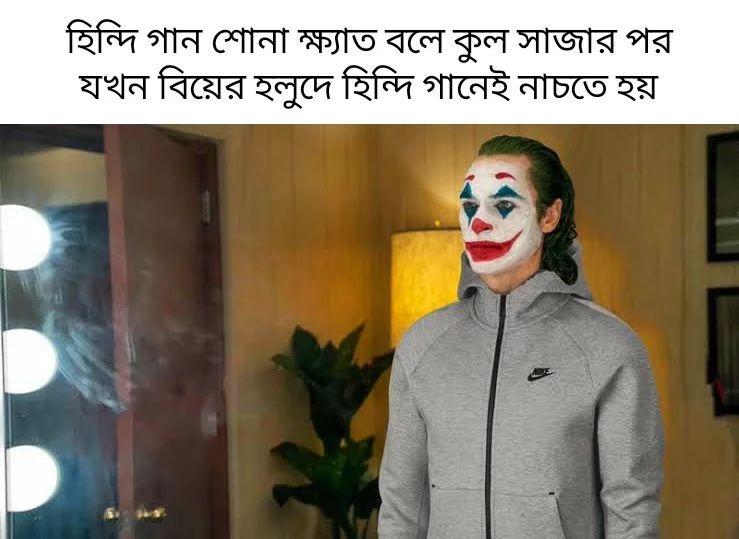
Text: হিন্দি গান শোনা ক্ষ্যাত বলে কুল সাজার পর যখন বিয়ের হলুদে হিন্দি গানেই নাচতে হয়
Label: Hate
Hate category: Political
Targeted group: Organization